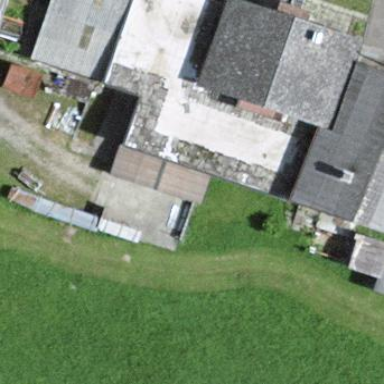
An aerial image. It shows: Farmyard area.